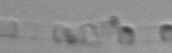
Label: Skeletonema